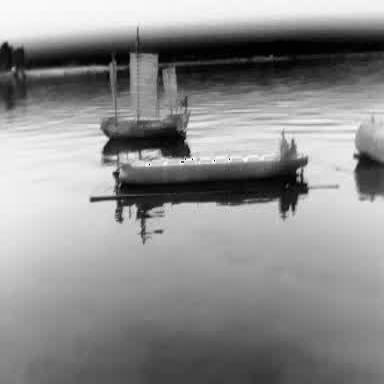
There are three objects shown in the infrared image, including a sailboat, a liner, and a container_ship.